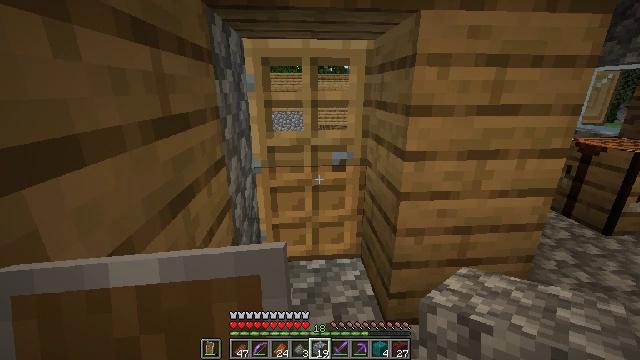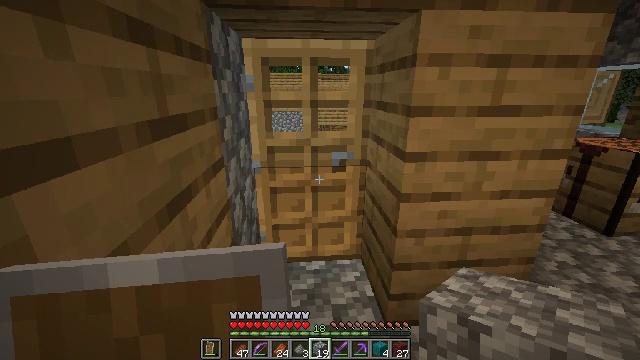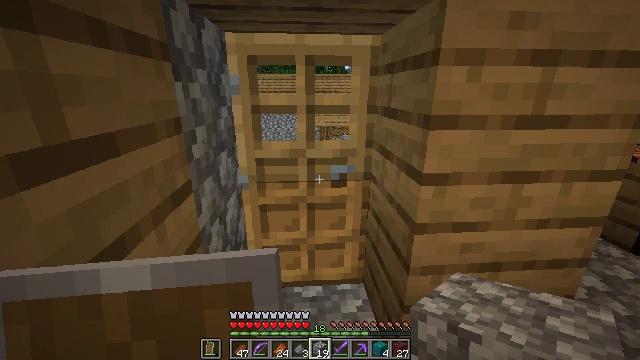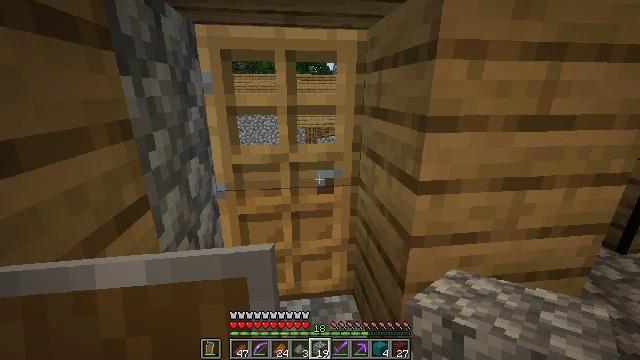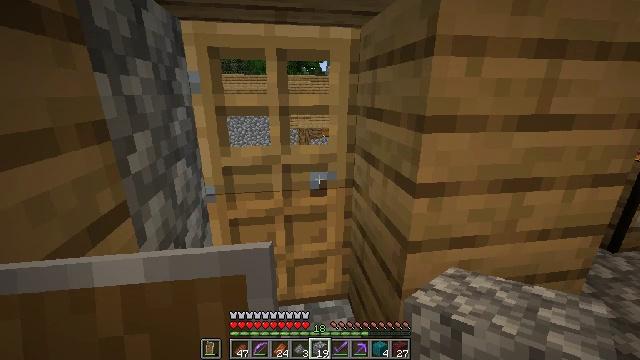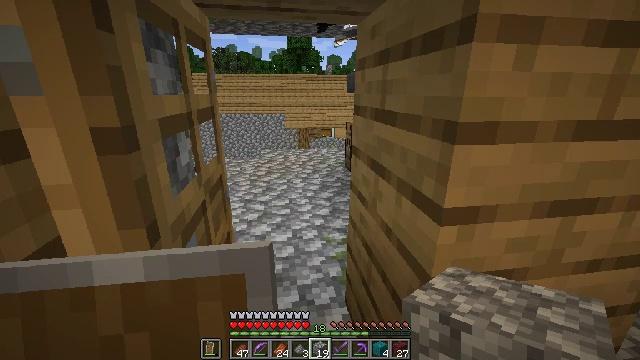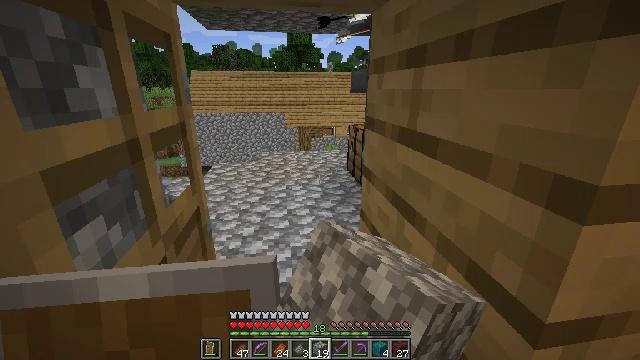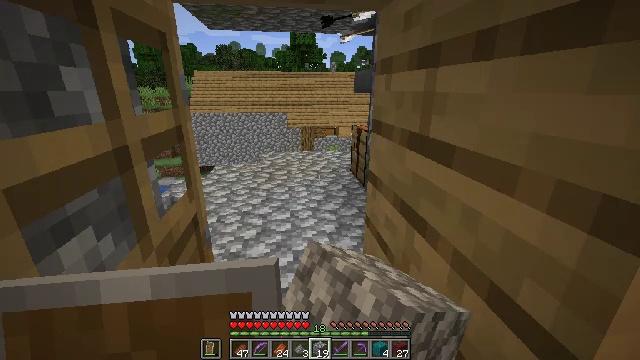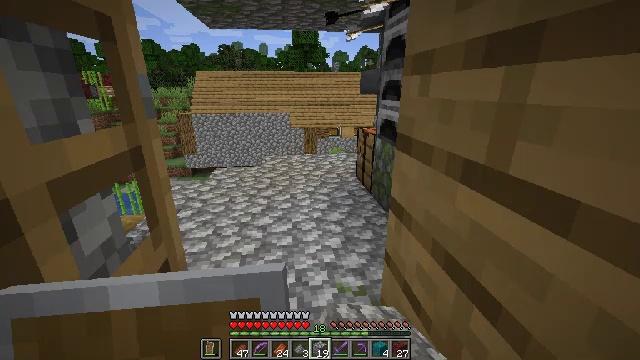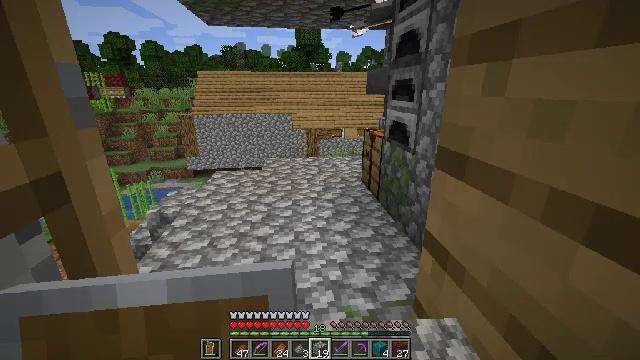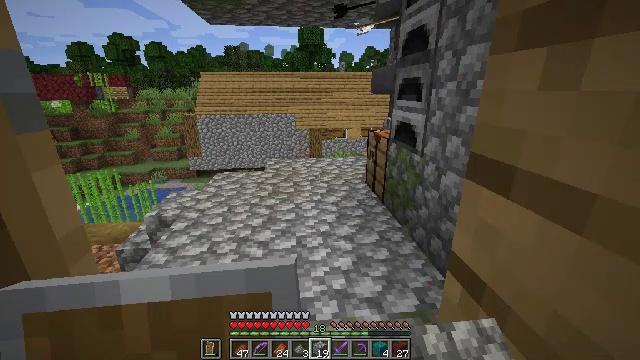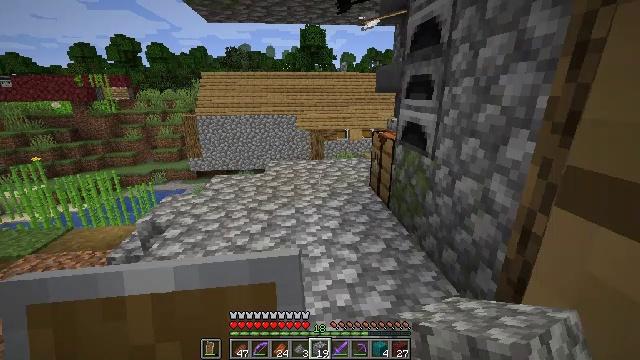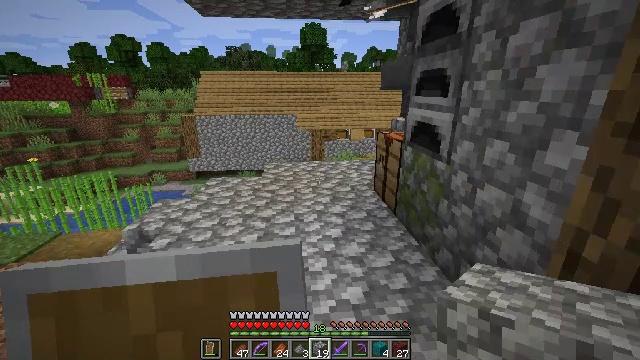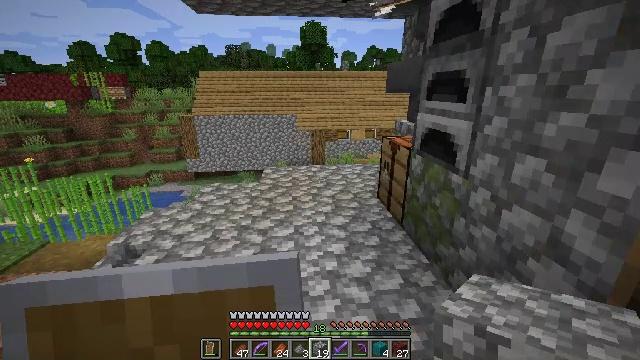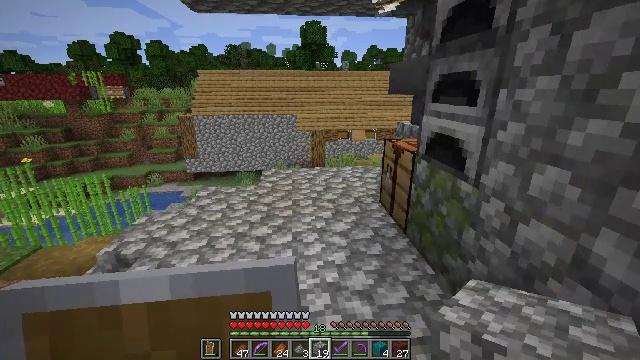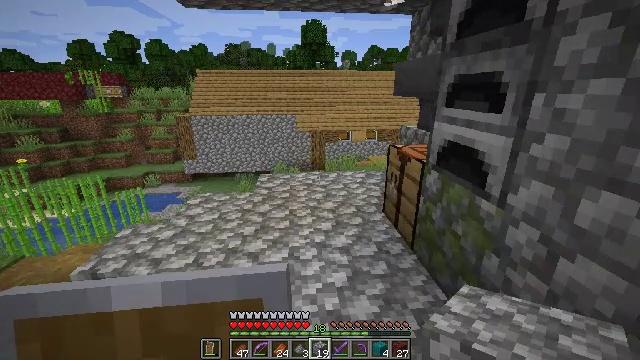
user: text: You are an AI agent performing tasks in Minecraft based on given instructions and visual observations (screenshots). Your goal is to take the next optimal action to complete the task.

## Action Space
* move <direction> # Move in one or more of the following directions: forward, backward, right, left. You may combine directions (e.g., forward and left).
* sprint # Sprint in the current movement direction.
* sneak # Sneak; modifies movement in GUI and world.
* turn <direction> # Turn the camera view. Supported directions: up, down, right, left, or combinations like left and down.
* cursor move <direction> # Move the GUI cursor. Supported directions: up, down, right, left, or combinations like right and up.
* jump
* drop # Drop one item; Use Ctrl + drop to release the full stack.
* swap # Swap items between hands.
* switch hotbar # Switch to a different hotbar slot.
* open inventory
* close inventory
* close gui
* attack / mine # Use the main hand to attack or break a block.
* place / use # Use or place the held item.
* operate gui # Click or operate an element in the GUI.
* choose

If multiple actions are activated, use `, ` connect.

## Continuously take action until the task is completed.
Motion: motion action
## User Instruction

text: Clear the ground by mining grass.
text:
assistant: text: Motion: move forward
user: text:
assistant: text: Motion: move forward
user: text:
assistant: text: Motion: move forward, turn right
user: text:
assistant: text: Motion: move forward, turn right
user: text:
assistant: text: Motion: move forward, use / place
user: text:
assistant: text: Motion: move forward, use / place
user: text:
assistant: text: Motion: move forward
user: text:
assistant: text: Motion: move forward
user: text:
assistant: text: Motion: move forward
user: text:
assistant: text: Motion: move forward
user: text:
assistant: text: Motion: move forward
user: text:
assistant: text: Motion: move forward
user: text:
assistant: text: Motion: move forward
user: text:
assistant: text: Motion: move forward
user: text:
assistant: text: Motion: move forward
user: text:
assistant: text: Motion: move forward
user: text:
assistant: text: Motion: no_op
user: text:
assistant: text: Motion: no_op
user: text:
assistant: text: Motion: no_op
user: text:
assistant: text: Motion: no_op
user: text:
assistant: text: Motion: no_op
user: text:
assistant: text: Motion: no_op
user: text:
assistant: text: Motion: turn left and down
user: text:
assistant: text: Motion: turn left and down
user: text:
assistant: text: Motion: turn left
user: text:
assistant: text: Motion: turn left
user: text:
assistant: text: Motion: turn left
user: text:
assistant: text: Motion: turn left
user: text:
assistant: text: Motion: turn left
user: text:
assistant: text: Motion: no_op